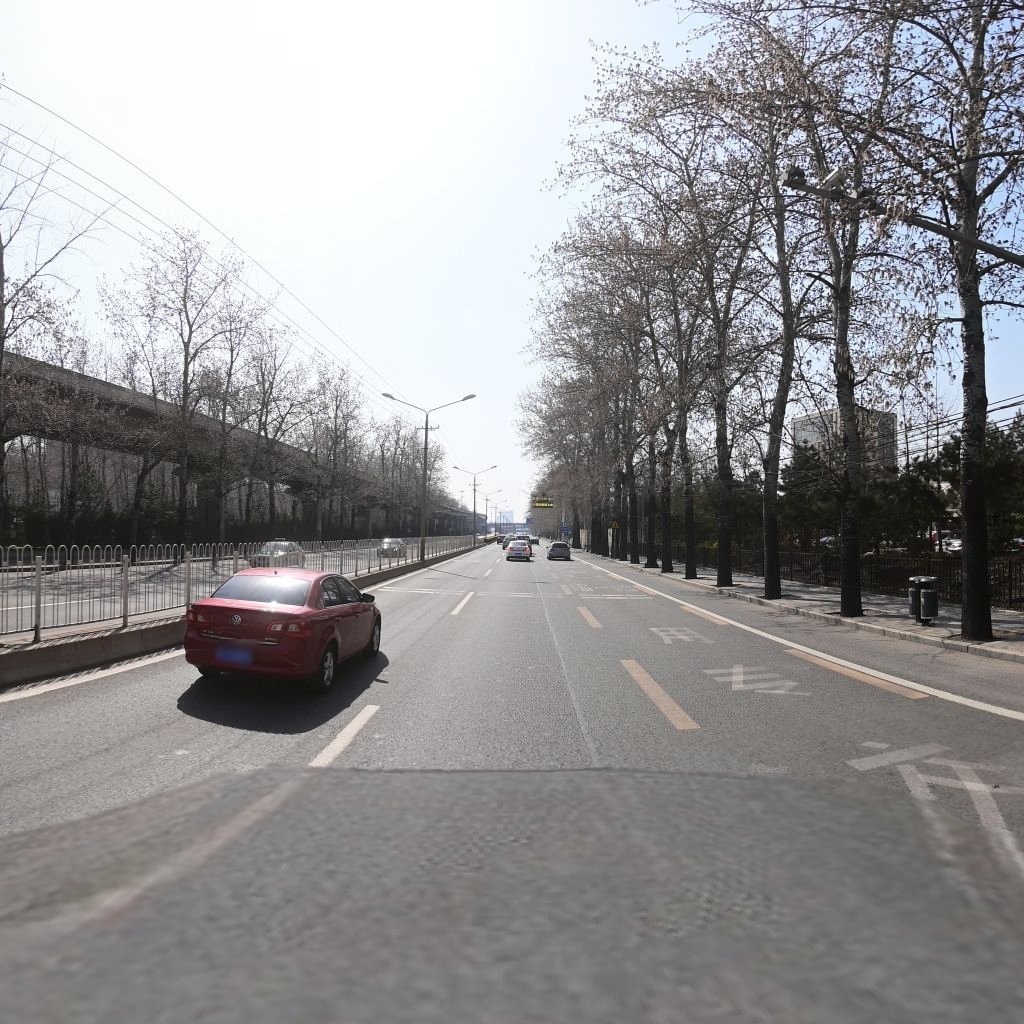
Region: Chaoyang
Road damage annotations: longitudinal patch